Question: I switched my app from xcode 4.6 to 5.
I have added UIToolBar at right side of navigationbar having 3 buttons and I have used following code for that.
'''
UIToolbar* tools = [[UIToolbar alloc] initWithFrame:CGRectMake(0, -25, 135, 44)];
//[tools setTintColor:[UIColor colorWithRed:54/255.0f green:54/255.0f blue:54/255.0f alpha:0.0]];
[tools setBackgroundColor:[UIColor clearColor]];
//[tools setBarTintColor:[UIColor whiteColor]];
[tools setAlpha:0.0f];
[tools setClearsContextBeforeDrawing:YES];
[tools setTintColor:[UIColor clearColor]];
[tools setTranslucent:YES];
[tools setBackgroundImage:[UIImage imageNamed:@"historyBg.png"] forToolbarPosition:UIToolbarPositionTop barMetrics:UIBarMetricsDefault];
[tools setShadowImage:[UIImage imageNamed:@"historyBg.png"] forToolbarPosition:UIToolbarPositionTop];
// Create the array to hold the buttons, which then gets added to the toolbar
NSMutableArray* buttons = [[NSMutableArray alloc] initWithCapacity:2];
//Create volume control button
UIButton *button = [UIButton buttonWithType:UIButtonTypeCustom];
button.frame = CGRectMake(0, 0, 30, 30);
[button addTarget:self action:@selector(volumeControlButtonTapped:) forControlEvents:UIControlEventTouchUpInside];
button.showsTouchWhenHighlighted = YES;
[button setBackgroundImage:[UIImage imageNamed:@"icnVolumeControl.png"] forState:UIControlStateNormal];
UIBarButtonItem* bi = [[UIBarButtonItem alloc] initWithCustomView:button];
volumeControl = bi;
[buttons addObject:bi];
//Creates mute volume control button
btnToggleMute = [UIButton buttonWithType:UIButtonTypeCustom];
btnToggleMute.frame = CGRectMake(0, 0, 30, 30);
[btnToggleMute addTarget:self action:@selector(ToggleSound:) forControlEvents:UIControlEventTouchUpInside];
btnToggleMute.showsTouchWhenHighlighted = YES;
[btnToggleMute setBackgroundImage:[UIImage imageNamed:@"icnMuteVolume.png"] forState:UIControlStateNormal];
[btnToggleMute setBackgroundImage:[UIImage imageNamed:@"icnNotMute.png"] forState:UIControlStateSelected];
bi = [[UIBarButtonItem alloc] initWithCustomView:btnToggleMute];
[buttons addObject:bi];
button = [UIButton buttonWithType:UIButtonTypeCustom];
button.frame = CGRectMake(0, 0, 30, 30);
[button addTarget:self action:@selector(playLastPlayedVideo:) forControlEvents:UIControlEventTouchUpInside];
button.showsTouchWhenHighlighted = YES;
[button setBackgroundImage:[UIImage imageNamed:@"icnQuickPlay.png"] forState:UIControlStateNormal];
[button setBackgroundImage:[UIImage imageNamed:@"icnQuickPlay@2x.png"] forState:UIControlStateSelected];
bi = [[UIBarButtonItem alloc] initWithCustomView:button];
[buttons addObject:bi];
// stick the buttons in the toolbar
[tools setItems:buttons animated:NO];
// and put the toolbar in the nav bar
self.navigationItem.rightBarButtonItem = [[UIBarButtonItem alloc] initWithCustomView:tools];
'''
a one-pixel hairline appears at the top edge in iOS 7. I tried all functions background color, tint color, shadow image, etc..Nothing solved my problem.
I also referred this <URL>.
I found that there it is mentioned under Bars section against appearance property that a one-pixel hairline appears at the top edge in iOS 7 but it is annoying and if someone dont want that it should get removed.
Any solution to remove that line?
it looks like this

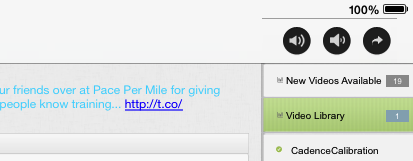
Answer: Thanks to MANIAK_dobrii for suggesting a great tool , by the help of that tool I found that in UIToolBar subviews hierarchy , there was an one UIImageView resulting in a gray colour line at top of UIToolBar.
I made it invisible using following code
'''
[tools setBarTintColor:[UIColor clearColor]];
for(UIView *view in [tools subviews])
{
if([view isKindOfClass:[UIImageView class]])
{
[view setHidden:YES];
[view setAlpha:0.0f];
}
}
'''
And solved my problem.